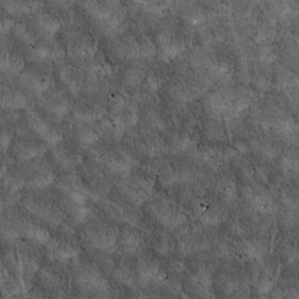
Label: non_frost